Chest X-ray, PA view. Patient: 56 years old, sex M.
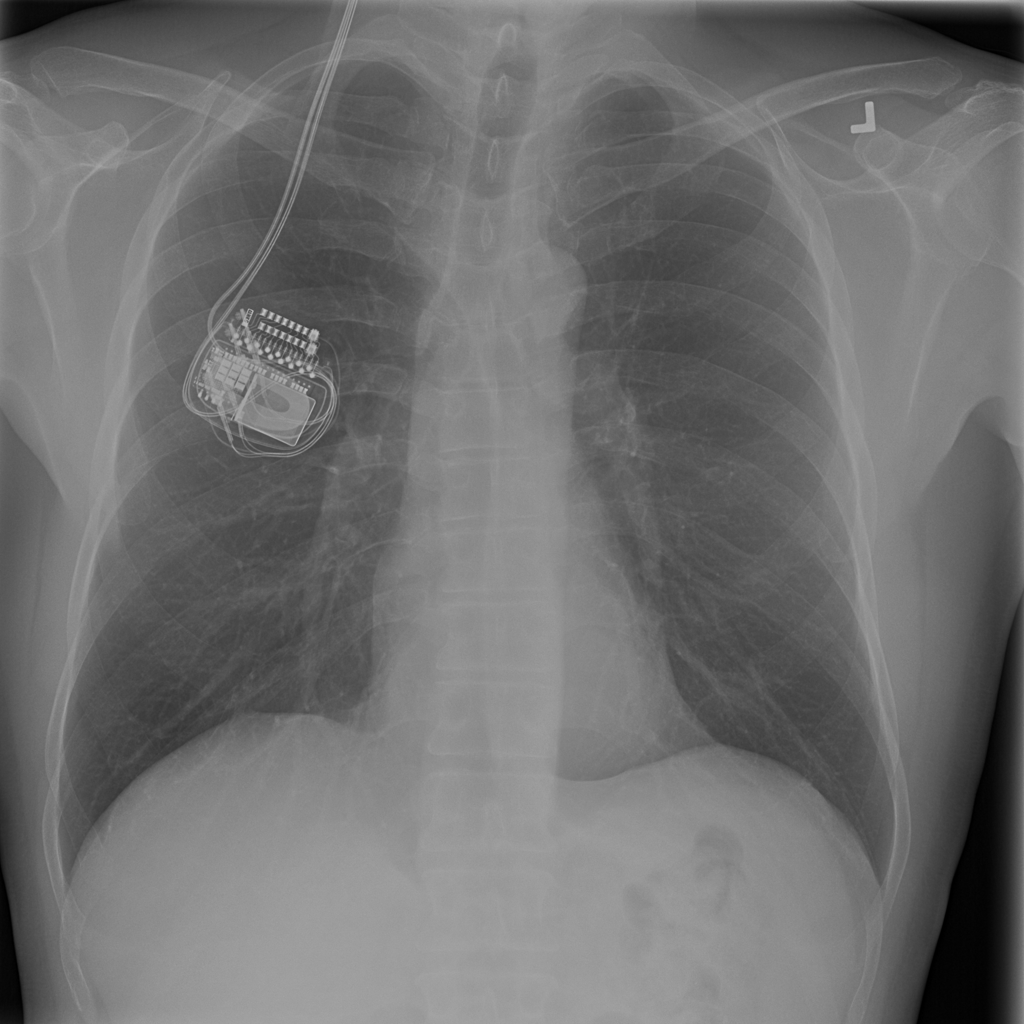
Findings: No Finding